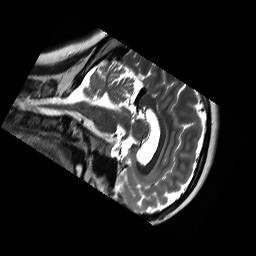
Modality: T2w
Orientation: sagittal
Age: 21
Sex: female